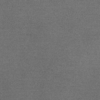
Label: dusty